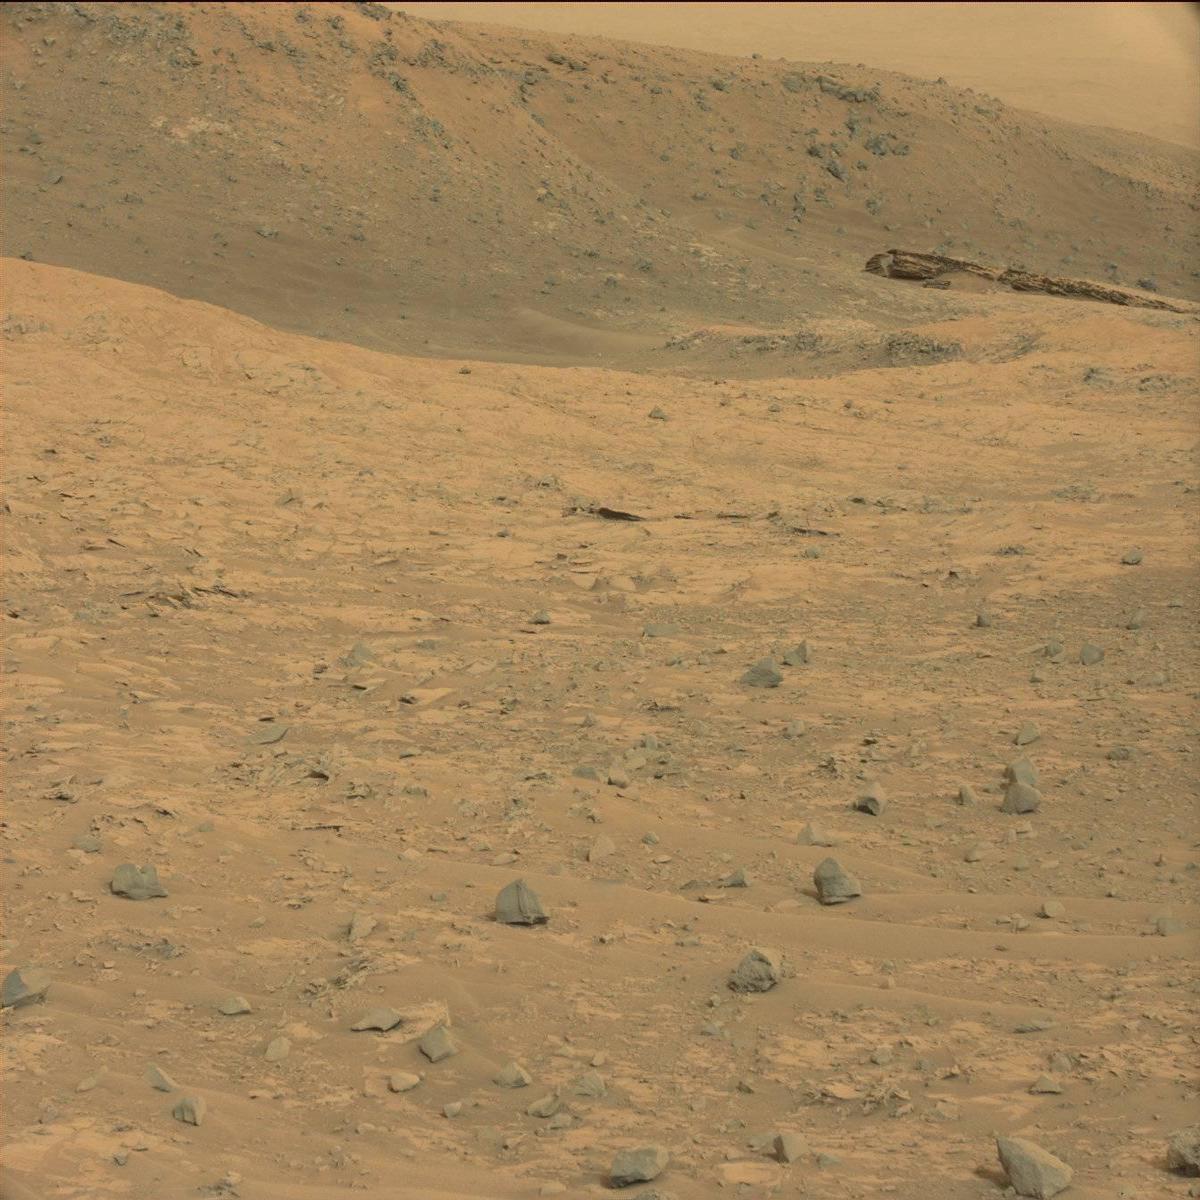
Terrain classes present: Bedrock, Ridge, Sand / Soil